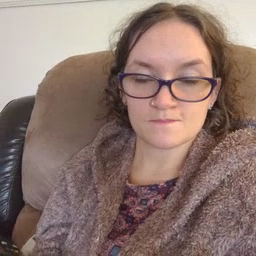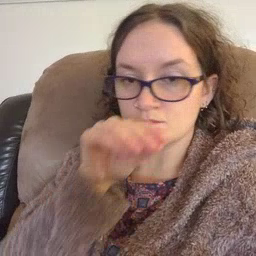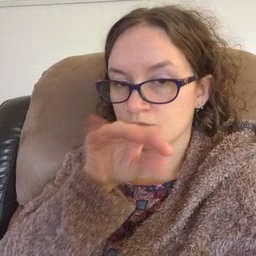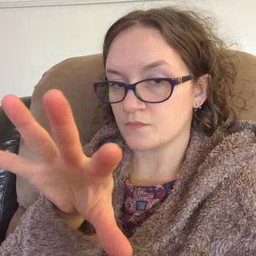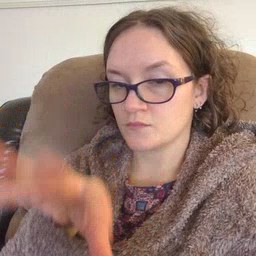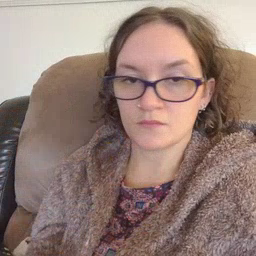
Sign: blow